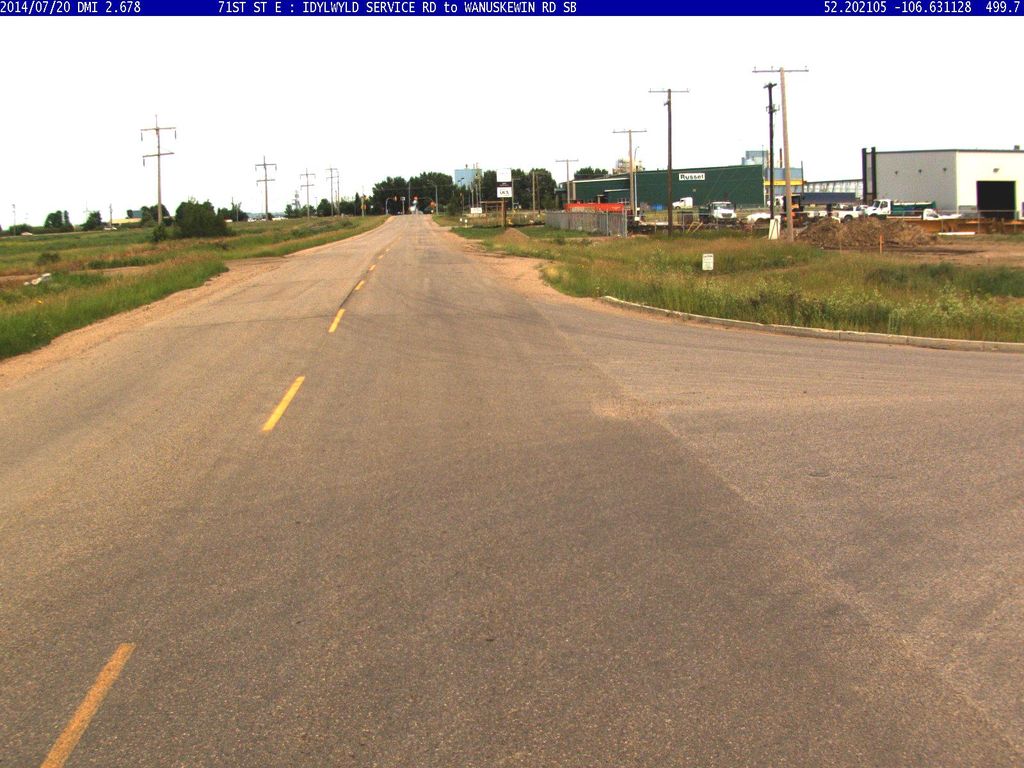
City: saskatoon